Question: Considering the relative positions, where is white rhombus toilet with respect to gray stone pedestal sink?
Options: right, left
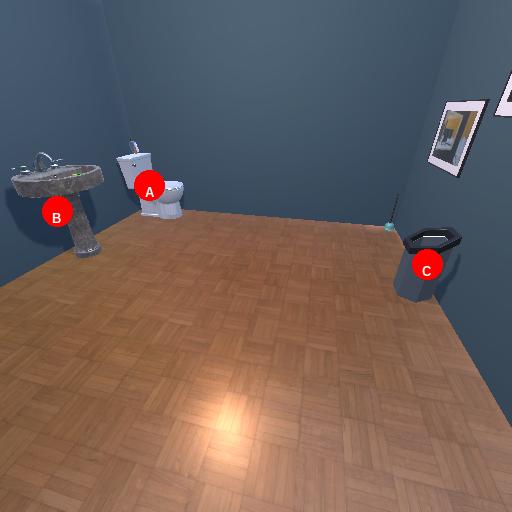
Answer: right